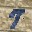
Label: 7